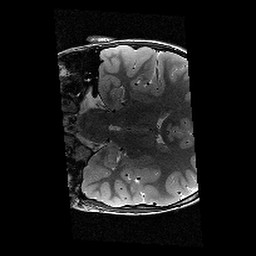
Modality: T2w
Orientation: coronal
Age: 9
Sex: male
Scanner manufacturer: siemens
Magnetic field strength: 3 T
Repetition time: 9.23 s
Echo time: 0.067 s